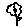
Label: flower